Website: lowes
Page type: review-order
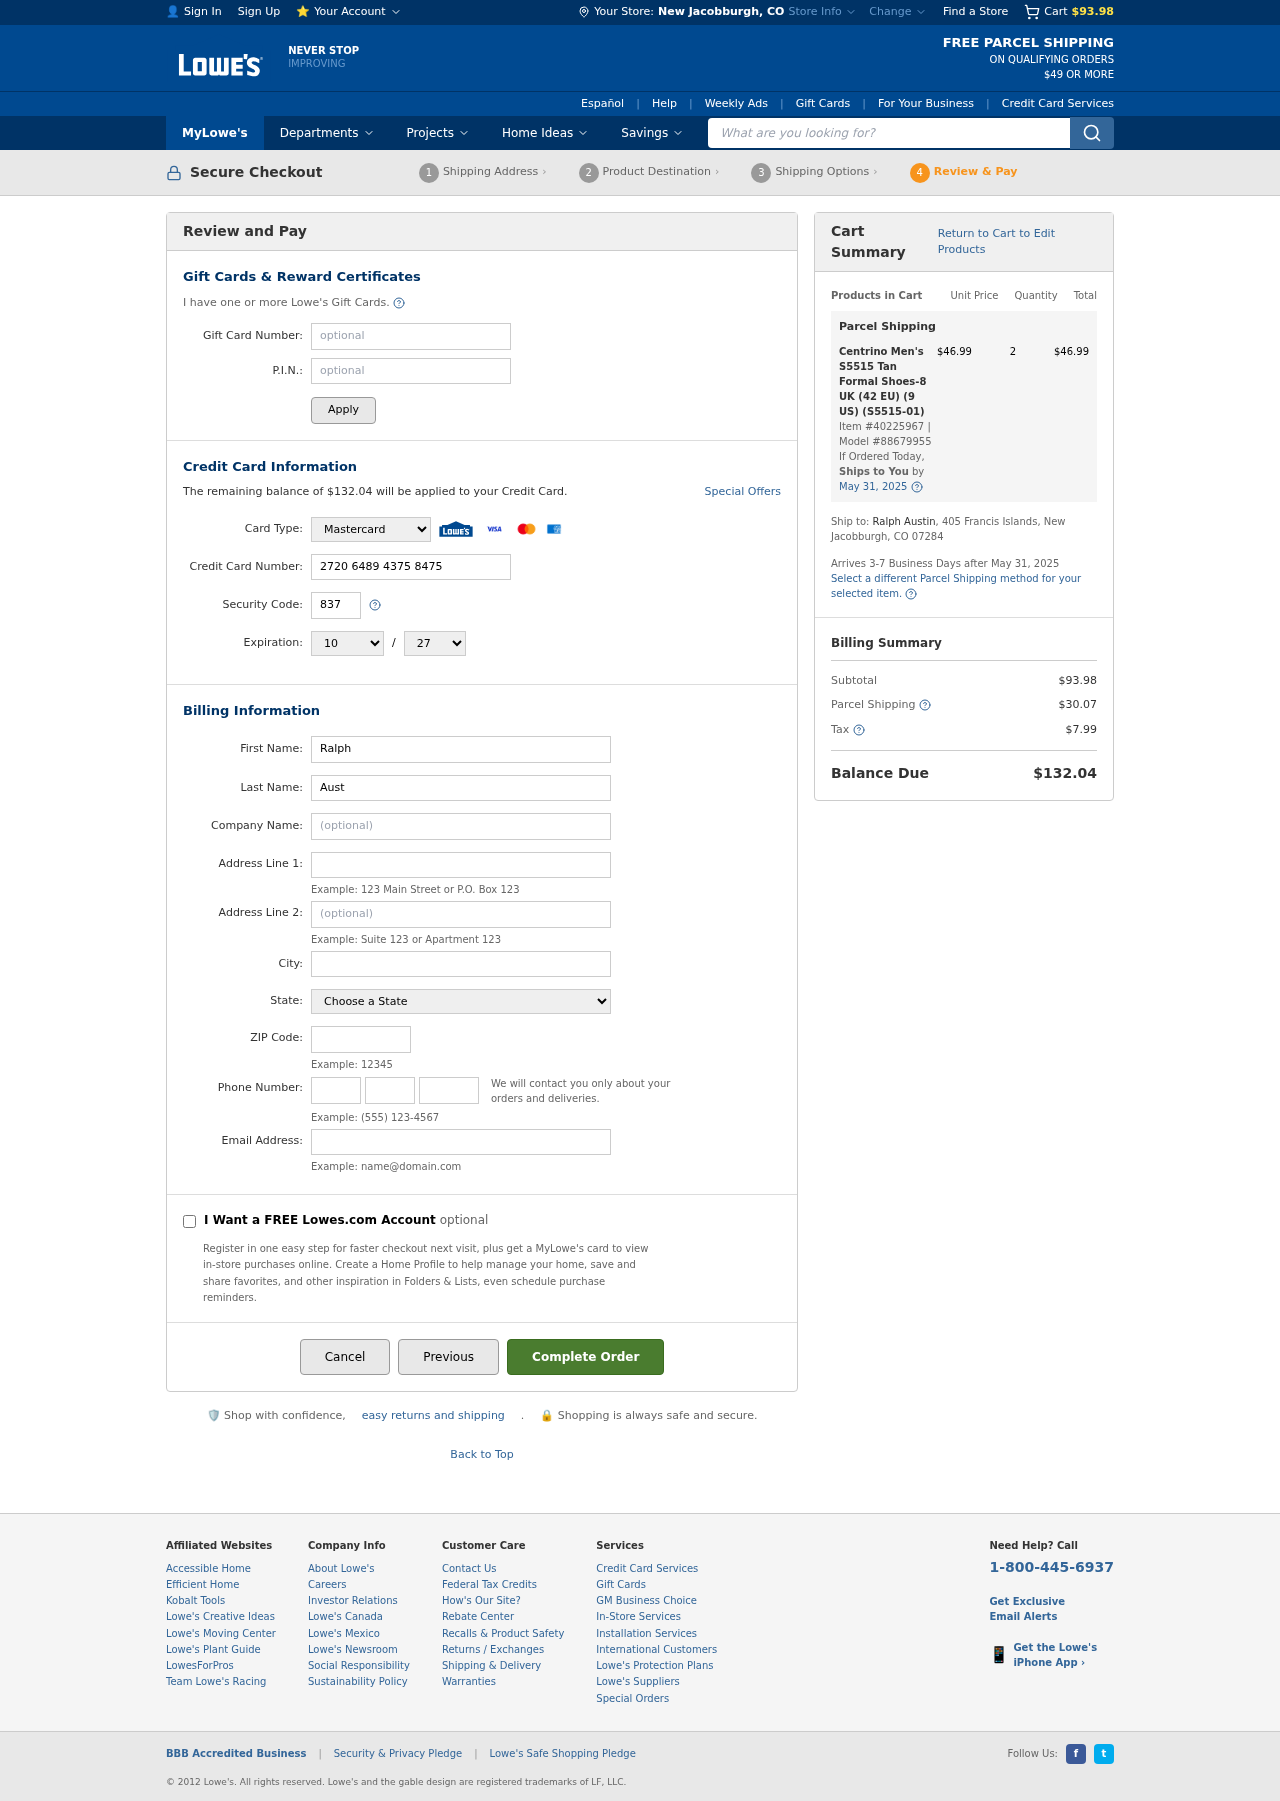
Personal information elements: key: PII_CARD_CVV
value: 837
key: PII_CARD_EXPIRY_MONTH
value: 10
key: PII_CARD_EXPIRY_YEAR
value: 27
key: PII_CARD_NUMBER
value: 2720 6489 4375 8475
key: PII_CARD_TYPE
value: Mastercard
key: PII_CITY
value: New Jacobburgh
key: PII_CITY_STATE
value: New Jacobburgh, CO
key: PII_EMAIL
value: raustin@hotmail.com
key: PII_FIRSTNAME
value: Ralph
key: PII_LASTNAME
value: Austin
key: PII_PHONE_AREA
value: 758
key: PII_PHONE_PREFIX
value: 880
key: PII_PHONE_SUFFIX
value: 9802
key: PII_POSTCODE
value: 07284
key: PII_STATE
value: Colorado
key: PII_STREET
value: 405 Francis Islands
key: PII_STREET2
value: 405 Francis Islands
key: PII_STREET2
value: Apt. 718
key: PII_FULLNAME2
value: Ralph Austin
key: PII_CITY_STATE_ZIP2
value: New Jacobburgh, CO 07284
Product elements: key: PRODUCT1_NAME
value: Centrino Men's S5515 Tan Formal Shoes-8 UK (42 EU) (9 US) (S5515-01)
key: PRODUCT1_PRICE
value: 46.99
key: PRODUCT1_QUANTITY
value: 2
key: PRODUCT1_ITEM_NUMBER
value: Item #40225967
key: PRODUCT1_MODEL_NUMBER
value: Model #88679955
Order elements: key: ORDER_SUBTOTAL
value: $93.98
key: ORDER_BALANCE_DUE
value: $132.04
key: ORDER_SHIPPING_DATE
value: May 31, 2025
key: ORDER_ITEM_TOTAL
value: $46.99
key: ORDER_SHIPPING_DATE2
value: May 31, 2025
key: ORDER_SHIPPING_COST
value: $30.07
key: ORDER_TAX
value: $7.99
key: ORDER_TOTAL
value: $132.04
Search elements: key: HEADER_SEARCH
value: What are you looking for?